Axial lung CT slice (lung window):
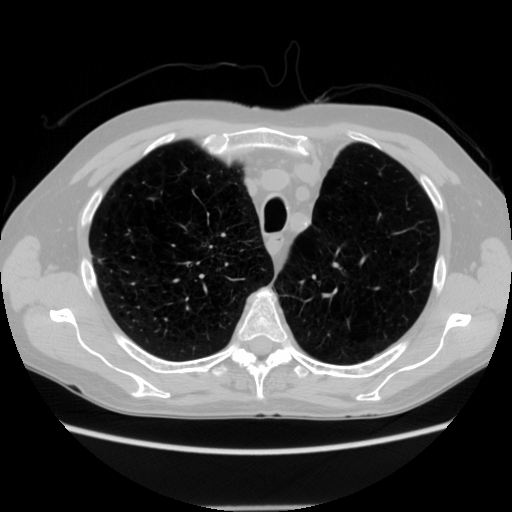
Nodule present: yes
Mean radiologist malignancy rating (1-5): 2.5